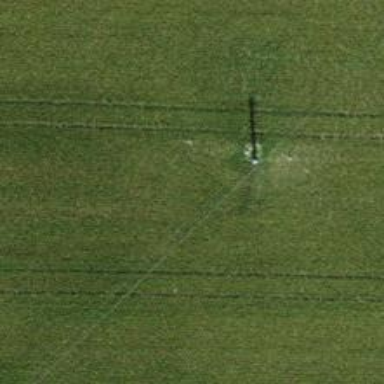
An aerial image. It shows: Minor power line.